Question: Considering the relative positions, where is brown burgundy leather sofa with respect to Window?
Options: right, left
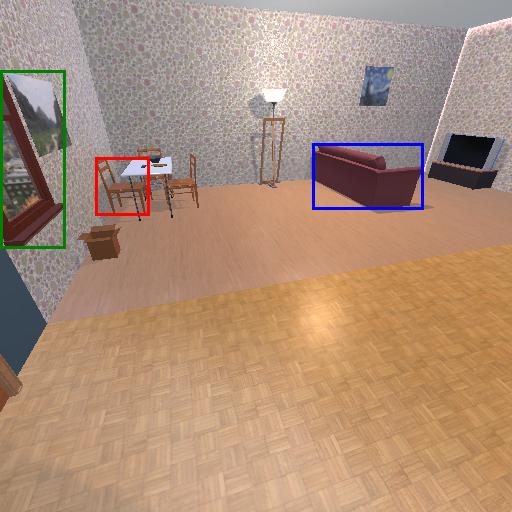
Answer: right